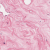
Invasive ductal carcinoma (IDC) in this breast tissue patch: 0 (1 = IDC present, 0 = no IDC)